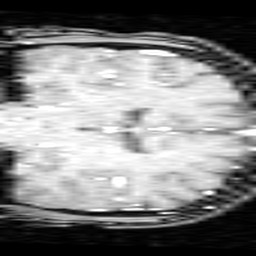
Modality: inplaneT1
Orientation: coronal
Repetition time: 0.2 s
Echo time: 0.0036 s